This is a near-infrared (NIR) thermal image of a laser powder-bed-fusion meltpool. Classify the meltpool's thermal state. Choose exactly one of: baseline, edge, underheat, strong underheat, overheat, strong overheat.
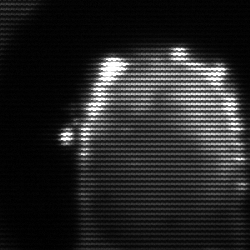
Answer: baseline